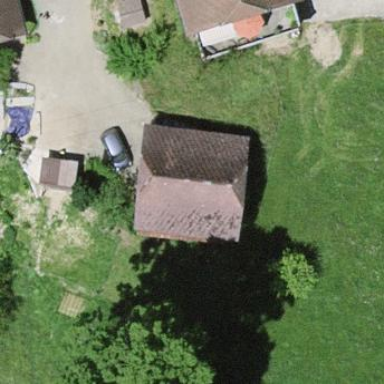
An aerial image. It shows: Rural barn.